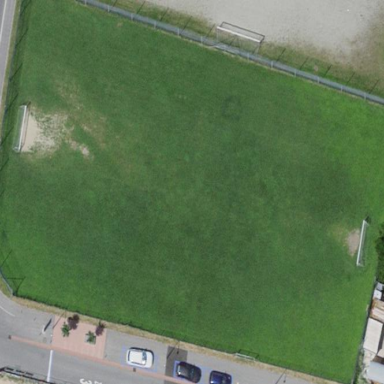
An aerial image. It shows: Soccer pitch for leisure land activities.